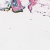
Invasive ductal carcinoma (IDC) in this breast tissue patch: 0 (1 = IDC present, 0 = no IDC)